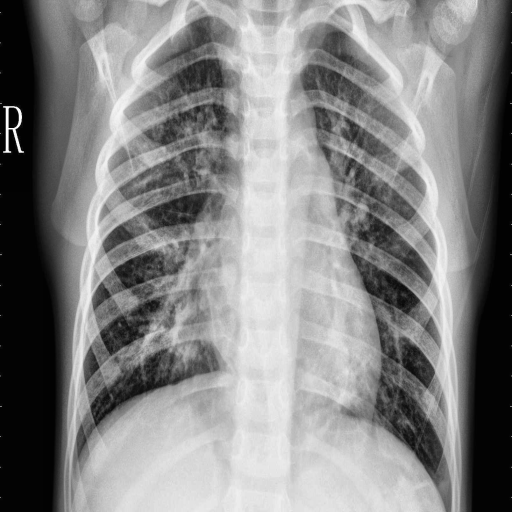
Finding: PNEUMONIA